Question: Iam having Tortoise SVN client repo in my system. Now i need to connect to the repository from another system which is linked in lan from eclipse.I have installed subclipse plugin for eclipse. but when i tried to create a repository I am getting this error.

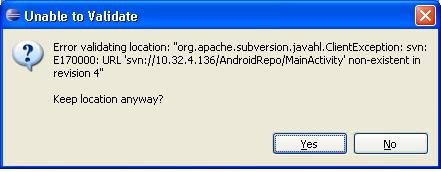
Answer: Either your path is wrong, or you don't have privileges. That's the usual cause for the error.
Also, check if your SVN connector is the same version as the SVN installed on the server.
:
<URL>